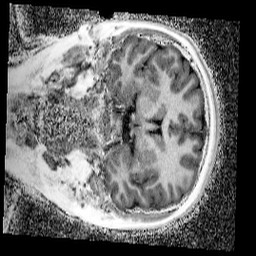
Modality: UNIT1_denoised
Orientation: coronal
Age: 12
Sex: female
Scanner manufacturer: siemens
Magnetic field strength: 3 T
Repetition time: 4 s
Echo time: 0.00299 s